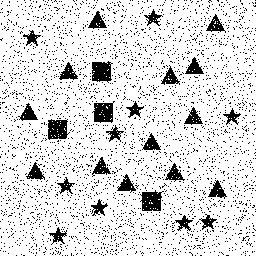
Squares: 4
Triangles: 13
Stars: 10
Total shapes: 27